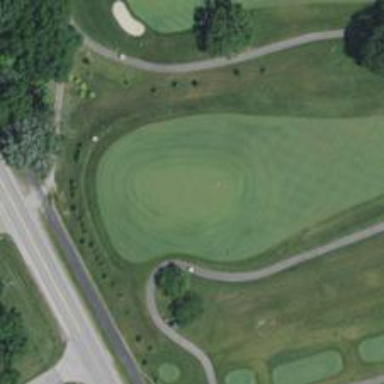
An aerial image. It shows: View of golf hole.